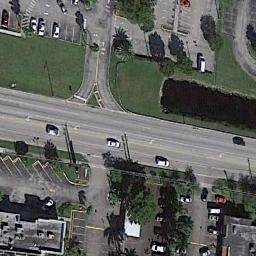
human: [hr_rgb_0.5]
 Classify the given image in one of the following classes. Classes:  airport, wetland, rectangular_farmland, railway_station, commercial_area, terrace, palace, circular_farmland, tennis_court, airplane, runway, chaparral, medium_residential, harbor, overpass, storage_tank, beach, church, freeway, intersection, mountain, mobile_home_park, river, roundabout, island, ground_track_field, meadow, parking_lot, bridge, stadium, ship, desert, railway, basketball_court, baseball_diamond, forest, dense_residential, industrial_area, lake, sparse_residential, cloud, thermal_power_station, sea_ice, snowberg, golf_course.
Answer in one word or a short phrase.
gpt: freeway